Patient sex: M
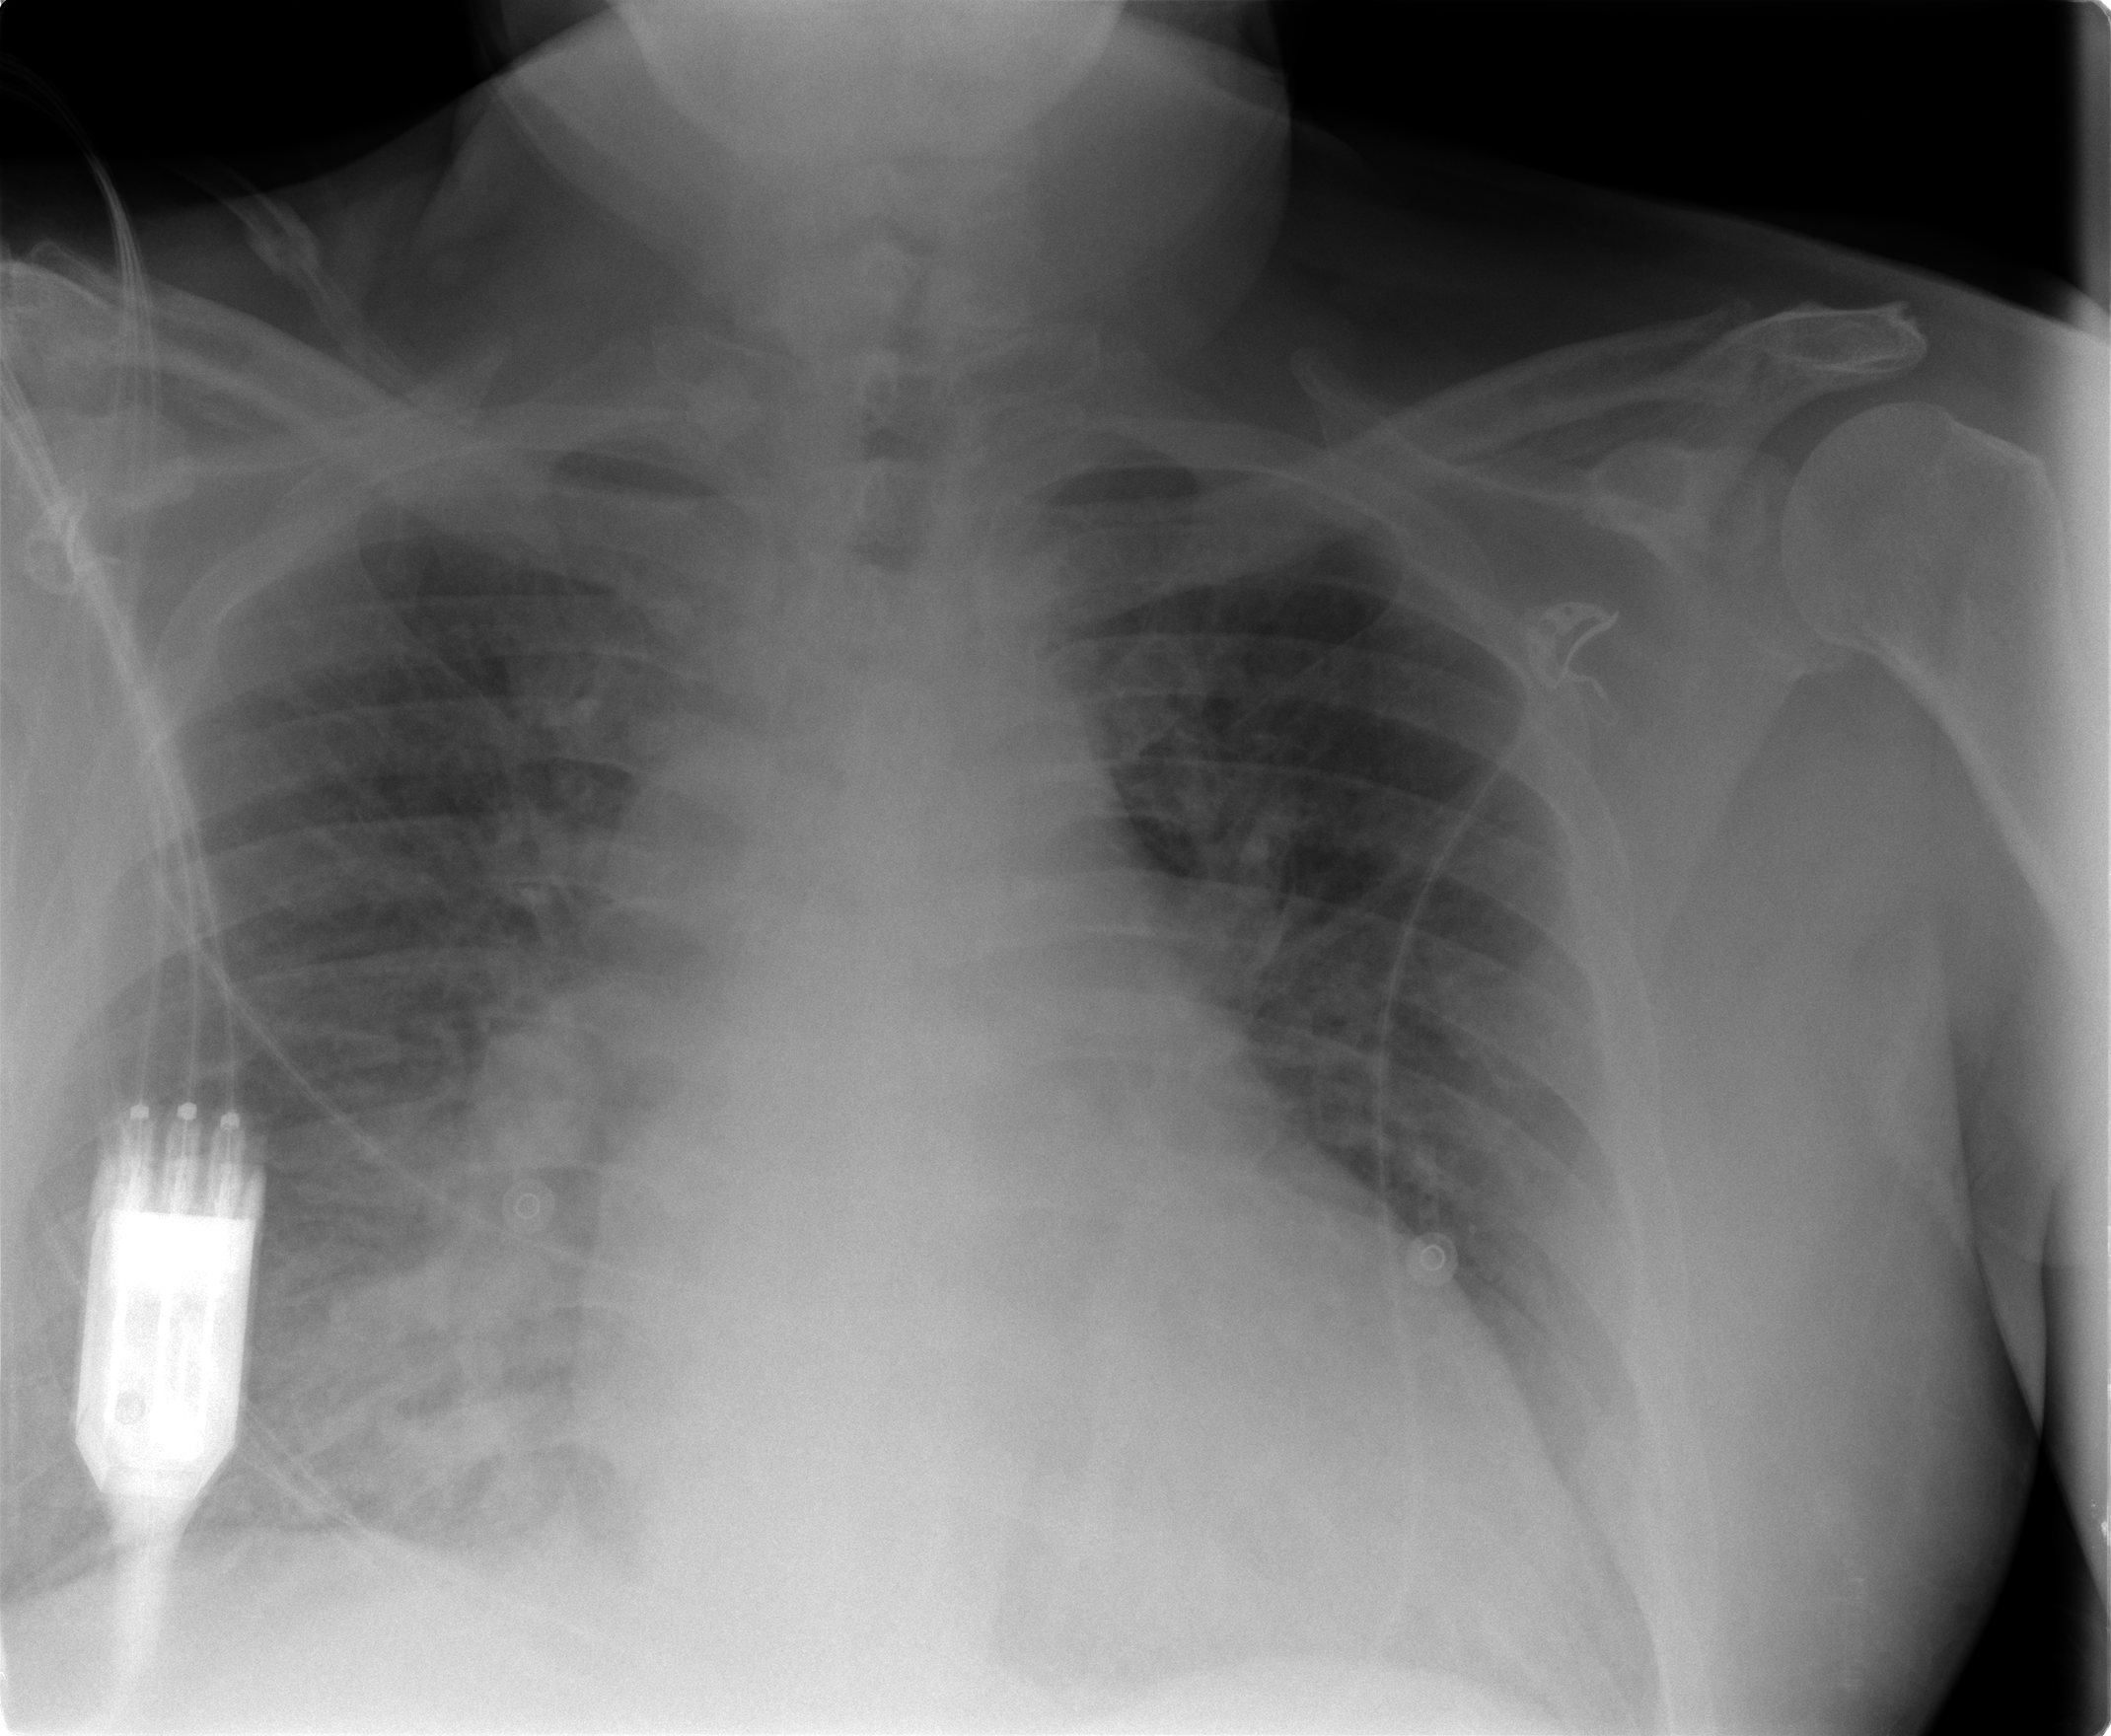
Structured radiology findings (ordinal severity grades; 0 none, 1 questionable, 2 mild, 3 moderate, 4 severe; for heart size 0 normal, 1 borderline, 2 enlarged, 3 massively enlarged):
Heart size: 2
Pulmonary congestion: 2
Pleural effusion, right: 2
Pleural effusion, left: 0
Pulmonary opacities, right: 2
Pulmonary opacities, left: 0
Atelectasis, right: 2
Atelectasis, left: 0